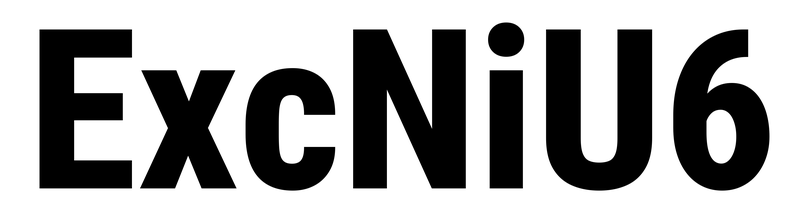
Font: Roboto_Condensed_ExtraBold